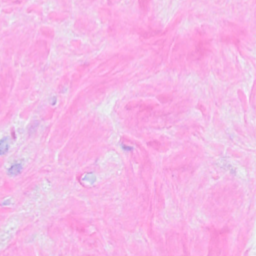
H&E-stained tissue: Breast